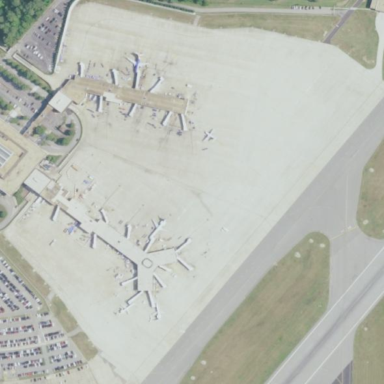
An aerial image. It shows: Apron at the airport.